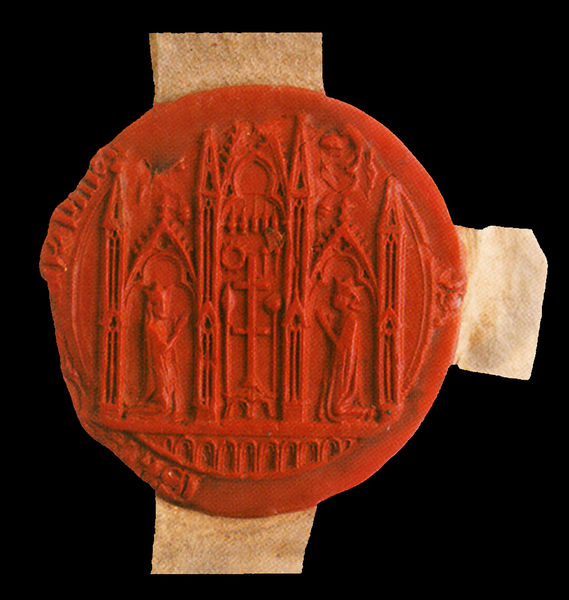
Titel: Die Domherren der Sainte-Chapelle von Paris versprechen, eine Messe des Heiligen Geistes für Jean, Herzog de Berry und seiner Familie zu zelebrieren
Institution: Paris, Archives nationales
Schlagwörter: mann, frau, orange, rot, architektur, band, kirche, stoff, gotik, krone, kreis, rund, turm, könig, lanze, inschrift, foto, kreuz, religion, türme, knien, stempel, herrscher, beten, wachs, gotisch, kniend, königin, medaille, siegel, filigran, betend, abdruck, dornenkrone, münze, arma christi, essigschwamm, gotsch, n#ge, krutz